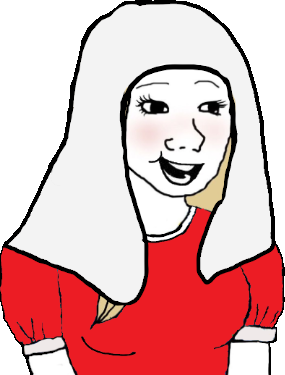
Label: 5_Trad_Wife